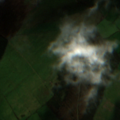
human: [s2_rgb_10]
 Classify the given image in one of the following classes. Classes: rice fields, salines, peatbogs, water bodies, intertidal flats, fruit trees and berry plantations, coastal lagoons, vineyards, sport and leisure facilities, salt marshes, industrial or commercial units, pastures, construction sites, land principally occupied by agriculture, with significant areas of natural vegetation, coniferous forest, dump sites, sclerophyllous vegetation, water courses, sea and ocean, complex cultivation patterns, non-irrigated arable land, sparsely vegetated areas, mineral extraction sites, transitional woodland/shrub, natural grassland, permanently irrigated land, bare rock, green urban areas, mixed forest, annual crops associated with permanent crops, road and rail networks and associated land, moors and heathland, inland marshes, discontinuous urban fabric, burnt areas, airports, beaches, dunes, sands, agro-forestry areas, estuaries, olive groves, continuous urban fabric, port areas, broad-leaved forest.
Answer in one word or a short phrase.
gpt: pastures, coniferous forest, peatbogs